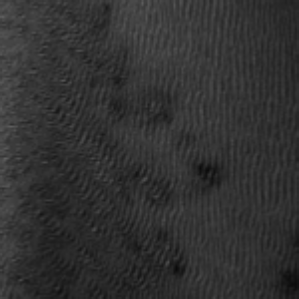
Label: frost